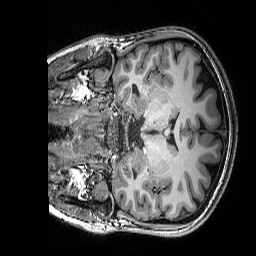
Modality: T1w
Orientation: coronal
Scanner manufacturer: siemens
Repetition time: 2.25 s
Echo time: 0.00418 s